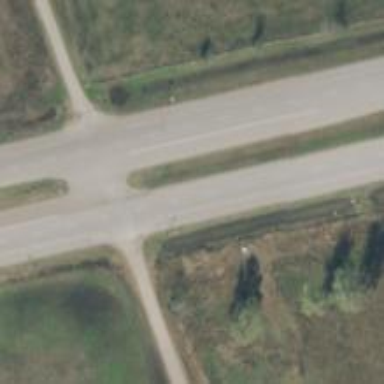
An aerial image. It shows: Trunk highway.